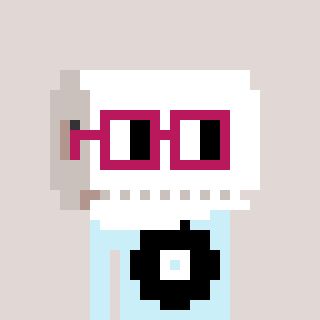
a pixel art character with square dark red glasses, a toiletpaper-full-shaped head and a cold-colored body on a warm background